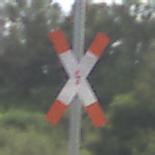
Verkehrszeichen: Andreaskreuz
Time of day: Midday
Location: Outdoor (Nature)
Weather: PartlyCloudy
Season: NotSpecified
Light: Natural